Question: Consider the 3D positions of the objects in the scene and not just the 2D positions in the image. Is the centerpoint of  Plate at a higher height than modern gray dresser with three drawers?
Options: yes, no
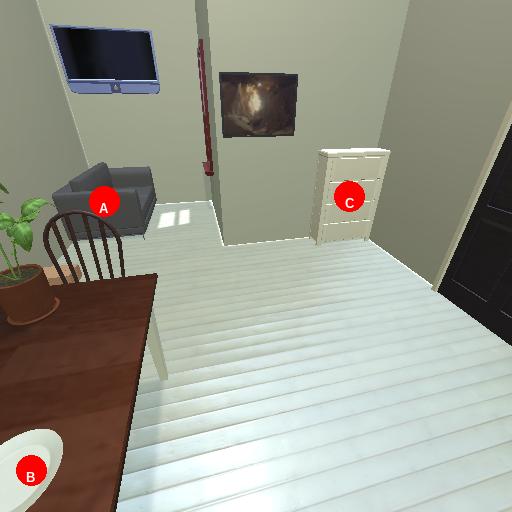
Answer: yes